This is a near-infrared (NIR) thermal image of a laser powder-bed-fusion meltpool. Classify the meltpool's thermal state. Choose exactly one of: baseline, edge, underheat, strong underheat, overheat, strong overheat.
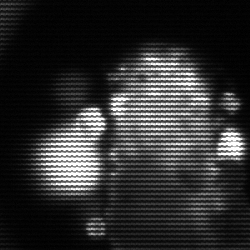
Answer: strong underheat